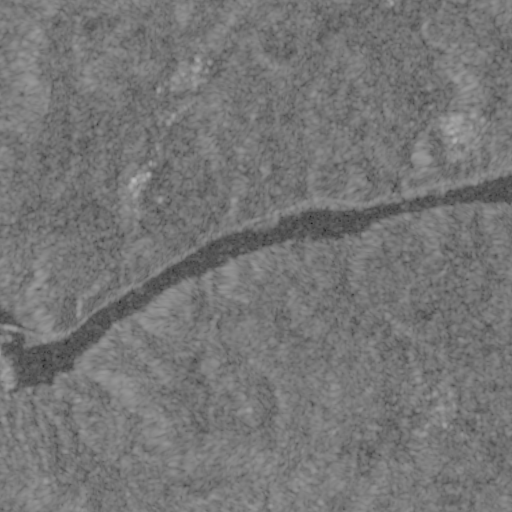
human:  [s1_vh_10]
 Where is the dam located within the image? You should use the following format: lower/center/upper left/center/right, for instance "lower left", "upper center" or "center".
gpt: The dam is located in the lower left of the image.
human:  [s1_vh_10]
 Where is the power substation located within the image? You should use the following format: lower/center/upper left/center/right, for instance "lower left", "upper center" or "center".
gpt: The power substation is located in the lower left of the image.
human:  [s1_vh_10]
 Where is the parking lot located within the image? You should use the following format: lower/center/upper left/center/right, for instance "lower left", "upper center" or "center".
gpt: There is no parking lot in the image.

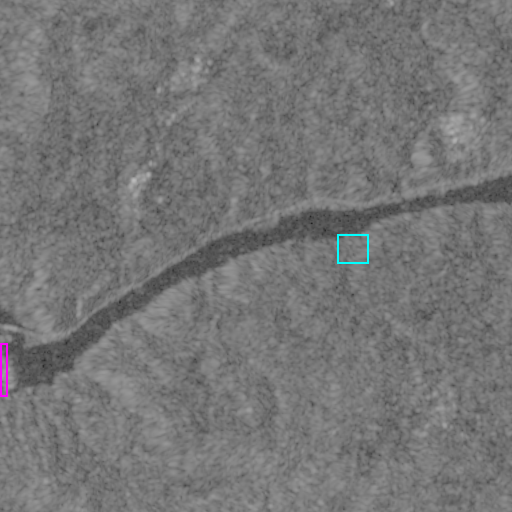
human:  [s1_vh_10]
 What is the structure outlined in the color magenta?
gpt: The structure outlined in magenta is a dam.
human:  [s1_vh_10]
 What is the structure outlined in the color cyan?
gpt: The structure outlined in cyan is a park.
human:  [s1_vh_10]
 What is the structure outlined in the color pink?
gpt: There is no pink outline.